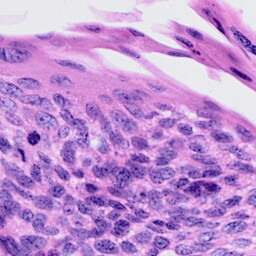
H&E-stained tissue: Cervix